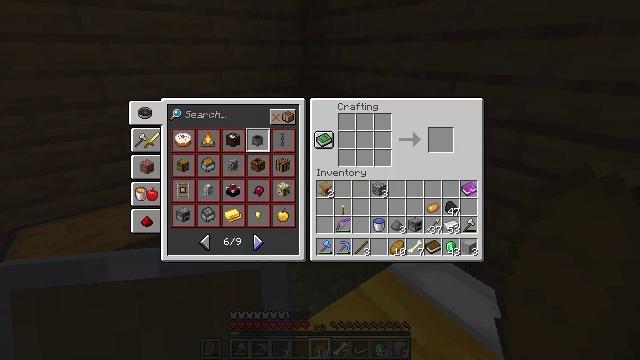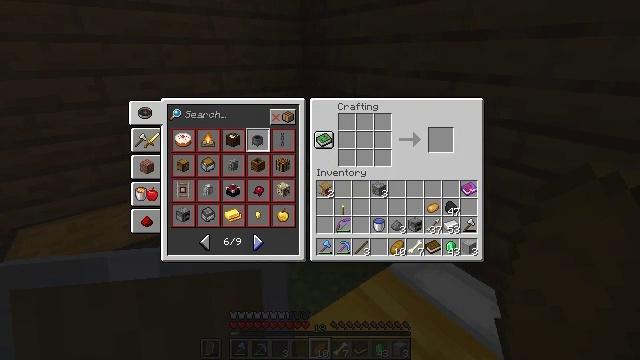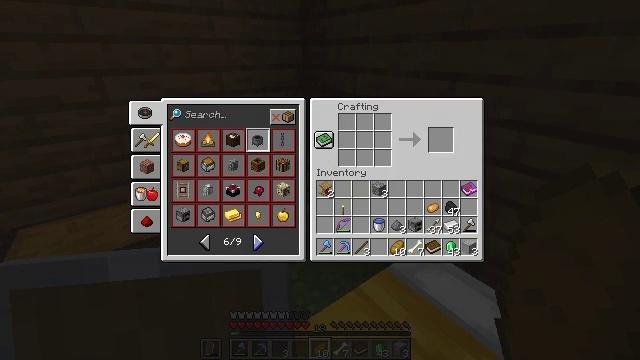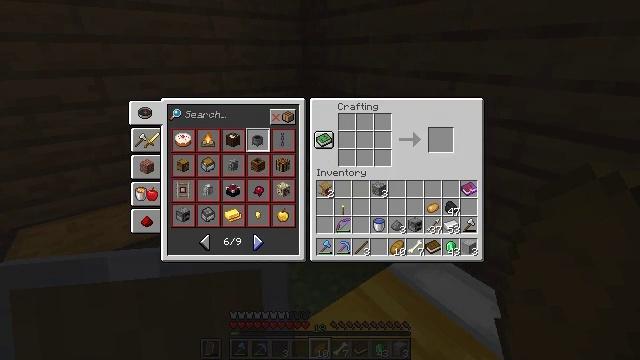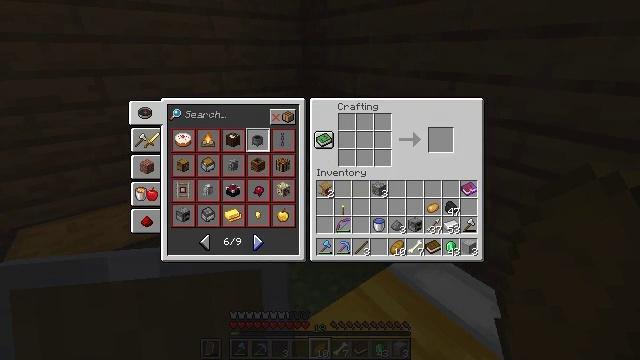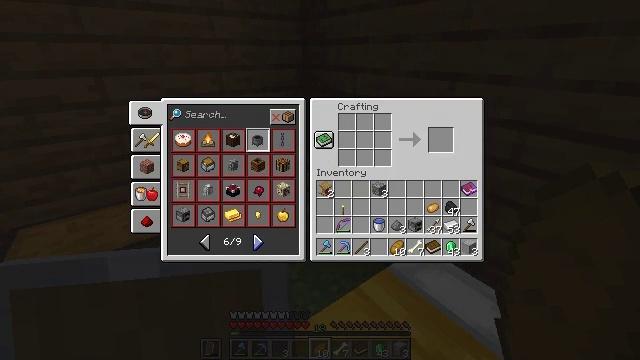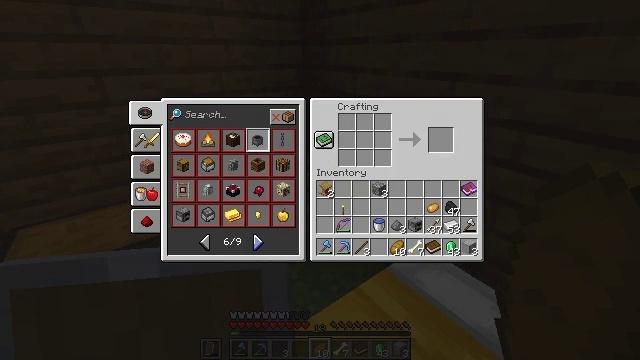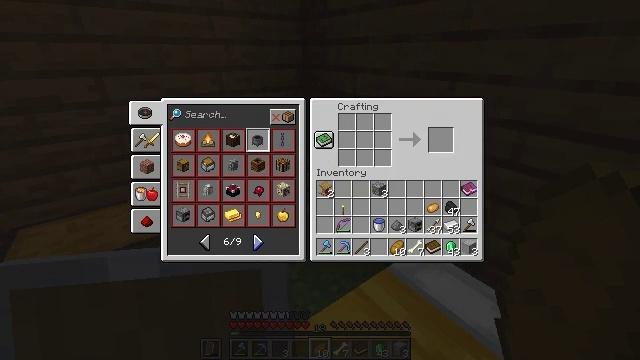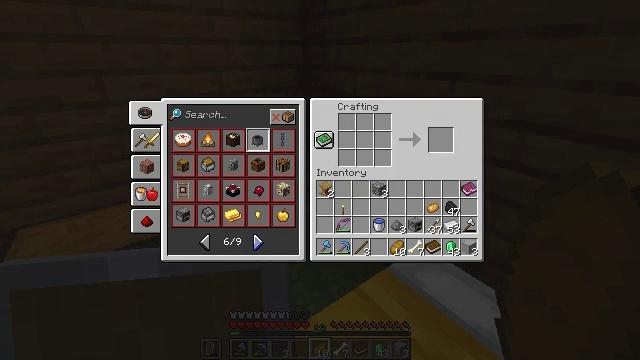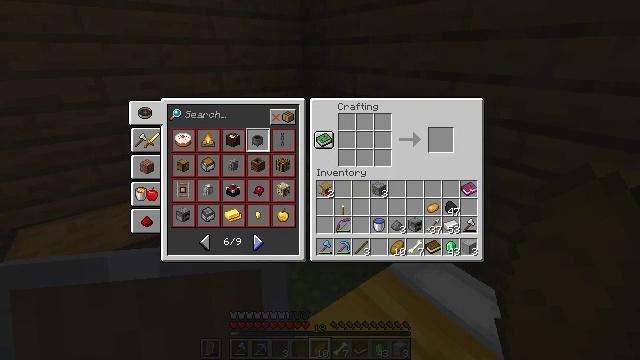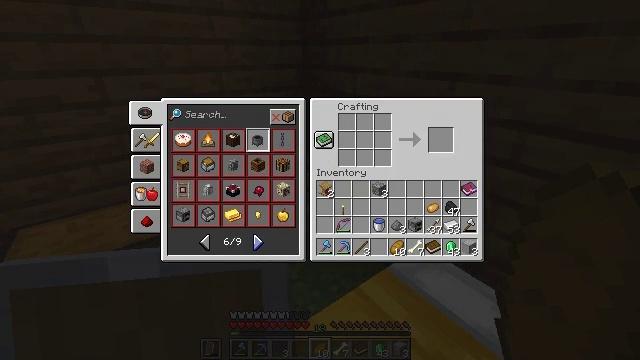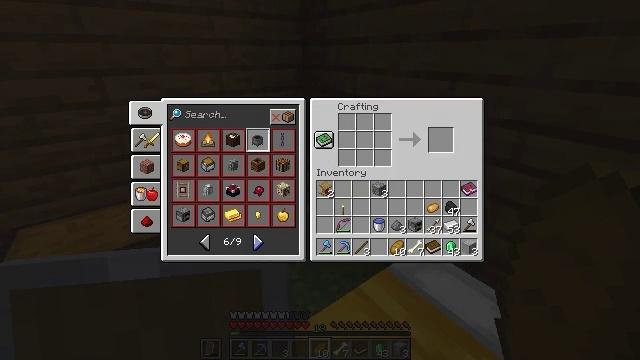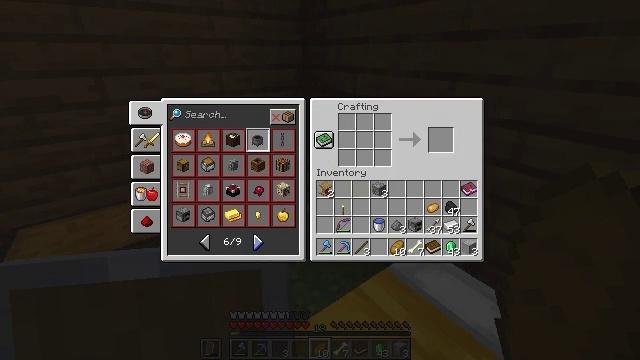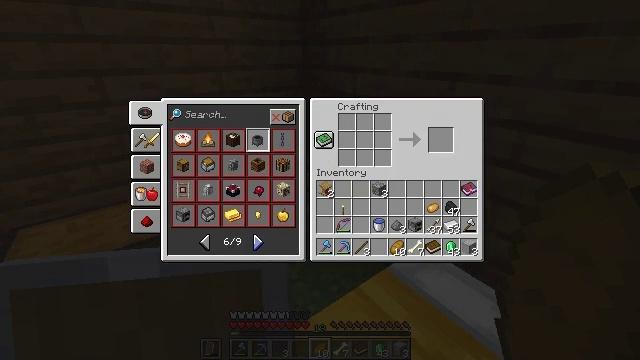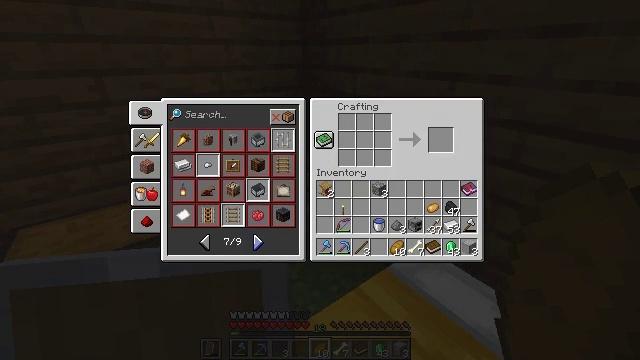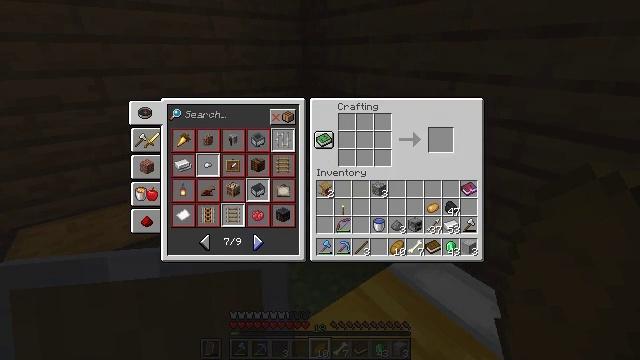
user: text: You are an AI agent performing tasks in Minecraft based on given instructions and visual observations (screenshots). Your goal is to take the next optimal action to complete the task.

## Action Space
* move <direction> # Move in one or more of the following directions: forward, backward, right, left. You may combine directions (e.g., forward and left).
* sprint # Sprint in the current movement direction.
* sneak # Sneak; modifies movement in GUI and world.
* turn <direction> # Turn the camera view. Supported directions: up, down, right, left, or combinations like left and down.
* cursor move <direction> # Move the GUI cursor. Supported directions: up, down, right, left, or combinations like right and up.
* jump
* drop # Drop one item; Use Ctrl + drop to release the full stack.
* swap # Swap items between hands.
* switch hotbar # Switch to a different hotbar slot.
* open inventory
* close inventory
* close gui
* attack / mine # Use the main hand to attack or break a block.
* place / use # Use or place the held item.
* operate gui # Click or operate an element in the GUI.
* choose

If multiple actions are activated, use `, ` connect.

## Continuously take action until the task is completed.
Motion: motion action
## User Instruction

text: Craft a blast furnace.
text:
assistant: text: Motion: no_op
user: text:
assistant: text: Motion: no_op
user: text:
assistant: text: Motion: no_op
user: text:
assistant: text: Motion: no_op
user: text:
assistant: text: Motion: no_op
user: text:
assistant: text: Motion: no_op
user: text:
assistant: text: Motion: no_op
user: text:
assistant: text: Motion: no_op
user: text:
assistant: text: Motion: no_op
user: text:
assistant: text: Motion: no_op
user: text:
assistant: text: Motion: no_op
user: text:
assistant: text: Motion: no_op
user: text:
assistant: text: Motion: no_op
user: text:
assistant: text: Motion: operate gui
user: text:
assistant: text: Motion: operate gui
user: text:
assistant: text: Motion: no_op
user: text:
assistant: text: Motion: no_op
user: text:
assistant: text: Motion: no_op
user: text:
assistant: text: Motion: no_op
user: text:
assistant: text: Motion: no_op
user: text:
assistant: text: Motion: no_op
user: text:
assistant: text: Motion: no_op
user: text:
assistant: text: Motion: no_op
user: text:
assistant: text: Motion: no_op
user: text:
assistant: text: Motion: no_op
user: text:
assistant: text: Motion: no_op
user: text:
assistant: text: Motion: no_op
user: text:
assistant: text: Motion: no_op
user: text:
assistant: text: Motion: no_op
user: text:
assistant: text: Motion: operate gui